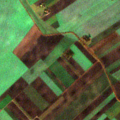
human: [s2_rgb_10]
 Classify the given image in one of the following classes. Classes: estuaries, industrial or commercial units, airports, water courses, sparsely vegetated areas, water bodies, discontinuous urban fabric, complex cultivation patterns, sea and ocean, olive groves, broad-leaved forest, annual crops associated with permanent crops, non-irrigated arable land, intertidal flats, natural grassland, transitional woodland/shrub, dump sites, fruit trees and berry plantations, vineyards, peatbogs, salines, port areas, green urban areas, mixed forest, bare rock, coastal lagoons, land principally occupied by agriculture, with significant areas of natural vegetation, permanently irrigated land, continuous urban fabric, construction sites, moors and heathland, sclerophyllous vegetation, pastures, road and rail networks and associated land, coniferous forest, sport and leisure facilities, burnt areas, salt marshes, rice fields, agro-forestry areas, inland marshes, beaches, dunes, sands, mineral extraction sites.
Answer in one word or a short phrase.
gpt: non-irrigated arable land, complex cultivation patterns